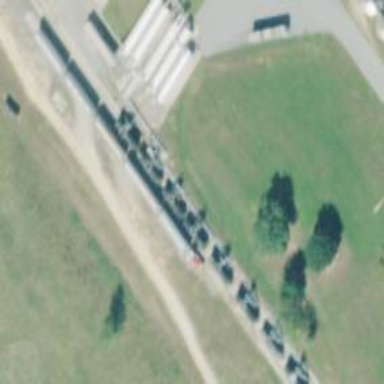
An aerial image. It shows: Loading rack for railway transport.